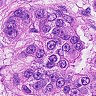
Metastatic tissue present: yes